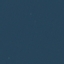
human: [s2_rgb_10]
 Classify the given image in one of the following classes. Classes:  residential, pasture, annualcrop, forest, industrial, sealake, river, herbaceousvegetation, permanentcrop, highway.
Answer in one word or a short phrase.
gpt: SeaLake